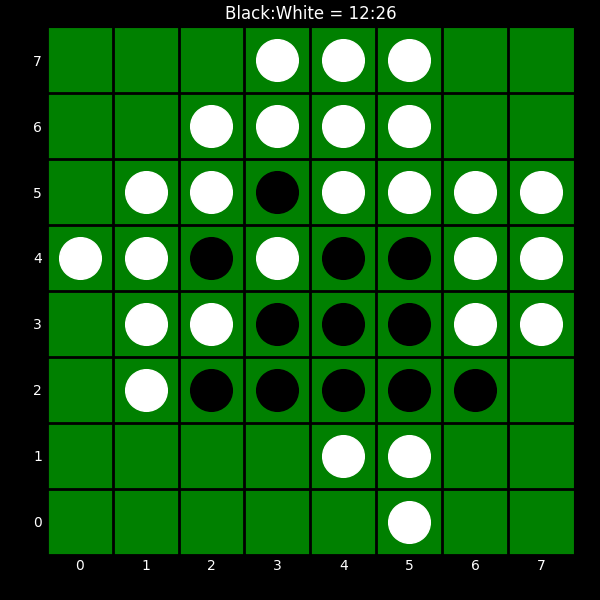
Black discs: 12
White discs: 26